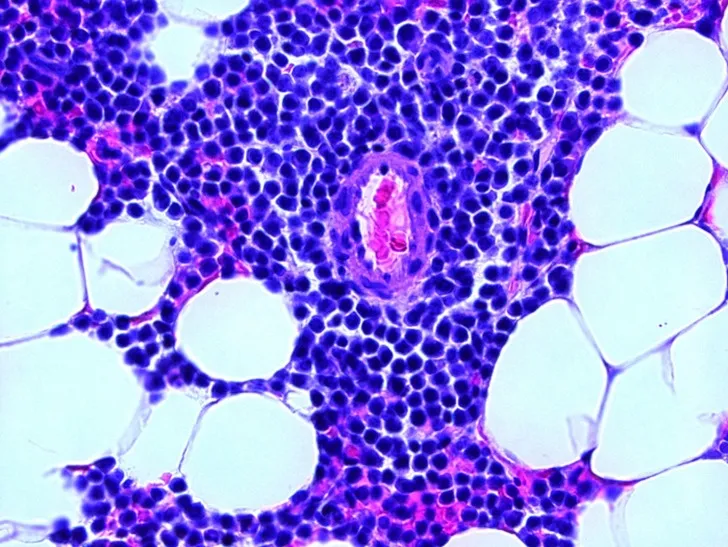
initial bone marrow biopsy at 20x magnification shows sheets of plasma cells highlighted with CD138 immunohistochemistry staining.
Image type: pathology (immunostaining)